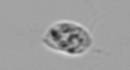
Label: Amoeba